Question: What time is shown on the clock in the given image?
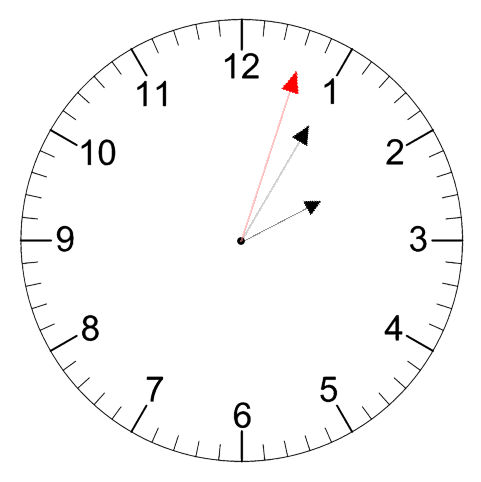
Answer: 02:05:03